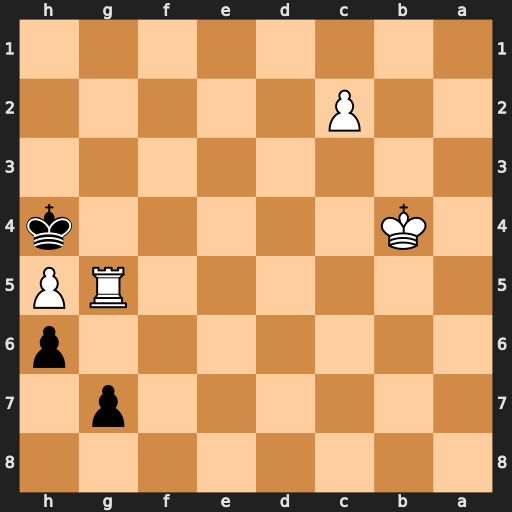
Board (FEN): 8/6p1/7p/6RP/1K5k/8/2P5/8
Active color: b
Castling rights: -
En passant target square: -
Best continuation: hxg5 c4 g4 c5 g3 c6 g2 c7 g1=Q c8=Q Qg4+